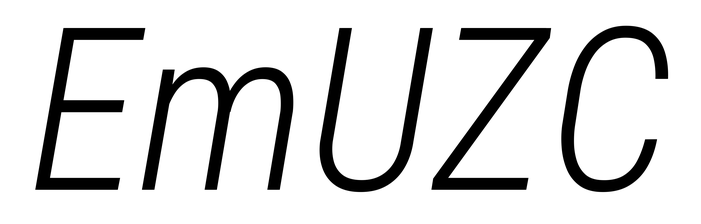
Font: Roboto-Italic_Condensed_Light_Italic